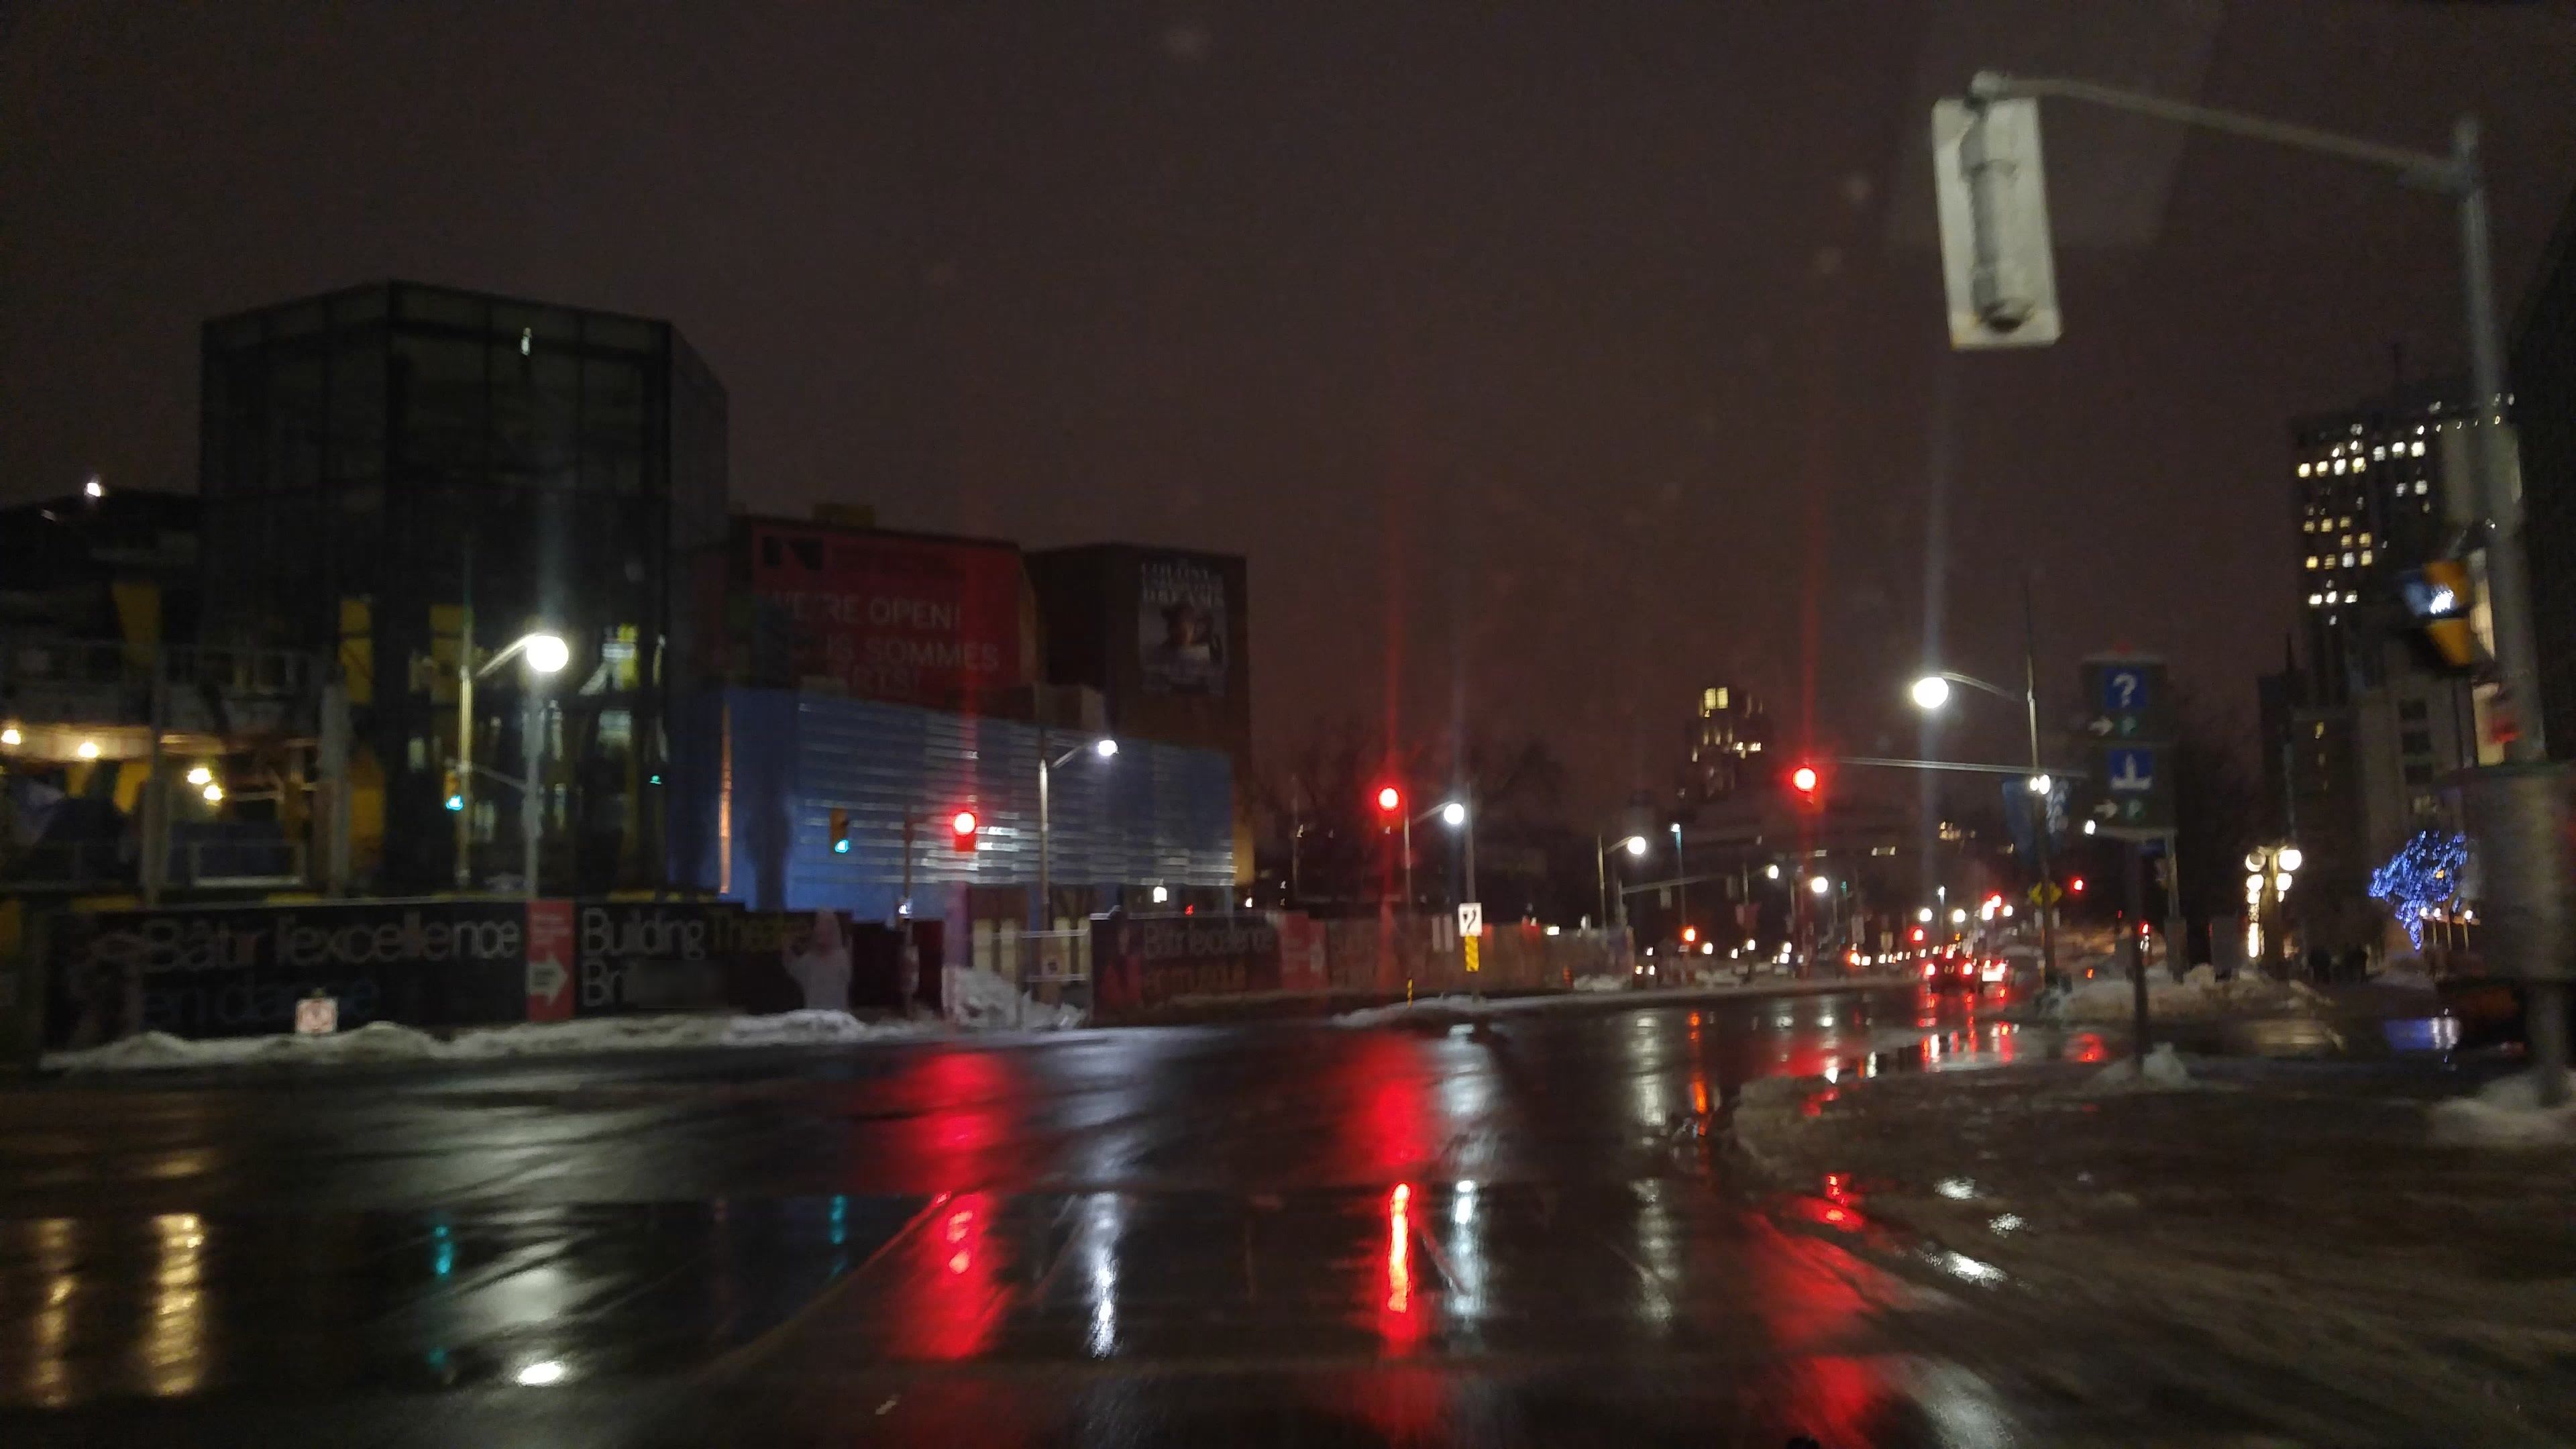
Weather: snowy
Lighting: night
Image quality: slightly poor
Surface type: driving surface
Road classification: footway
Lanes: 3
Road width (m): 1.5
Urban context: urban centre
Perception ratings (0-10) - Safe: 2.22, Lively: 7.02, Beautiful: 3.28, Boring: 1.35, Depressing: 3.01, Wealthy: 4.82